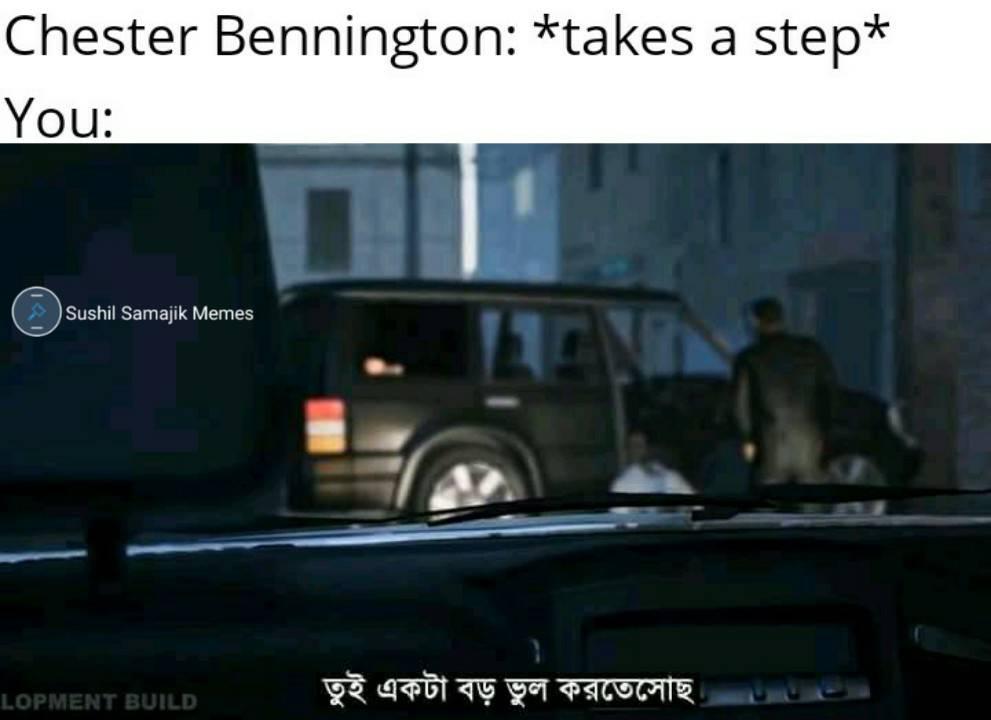
Caption: Chester Bennington: * takes a step*    You:   তুুই একটা বড় ভুল করতেসোছ
Label: non-hate